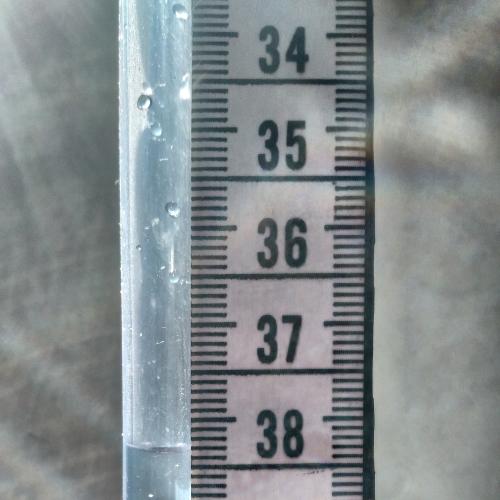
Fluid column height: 38.3 cm